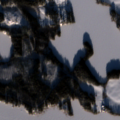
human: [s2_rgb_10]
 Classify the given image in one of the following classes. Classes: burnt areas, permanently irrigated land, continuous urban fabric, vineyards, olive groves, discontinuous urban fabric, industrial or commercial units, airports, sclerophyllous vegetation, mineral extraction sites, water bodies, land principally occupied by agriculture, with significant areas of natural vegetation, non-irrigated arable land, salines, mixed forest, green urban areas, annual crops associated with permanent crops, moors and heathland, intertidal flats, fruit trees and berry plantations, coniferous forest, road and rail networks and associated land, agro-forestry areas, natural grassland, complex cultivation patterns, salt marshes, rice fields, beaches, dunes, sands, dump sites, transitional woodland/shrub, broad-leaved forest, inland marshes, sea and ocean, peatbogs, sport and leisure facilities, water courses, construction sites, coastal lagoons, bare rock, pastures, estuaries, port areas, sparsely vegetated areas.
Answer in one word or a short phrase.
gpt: land principally occupied by agriculture, with significant areas of natural vegetation, coniferous forest, mixed forest, water bodies